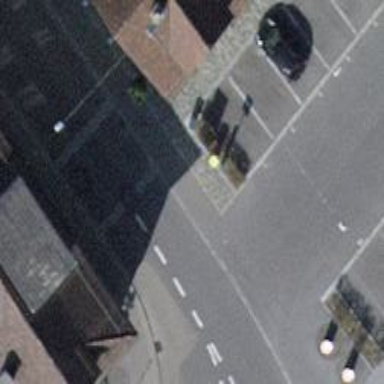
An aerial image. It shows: Post box.